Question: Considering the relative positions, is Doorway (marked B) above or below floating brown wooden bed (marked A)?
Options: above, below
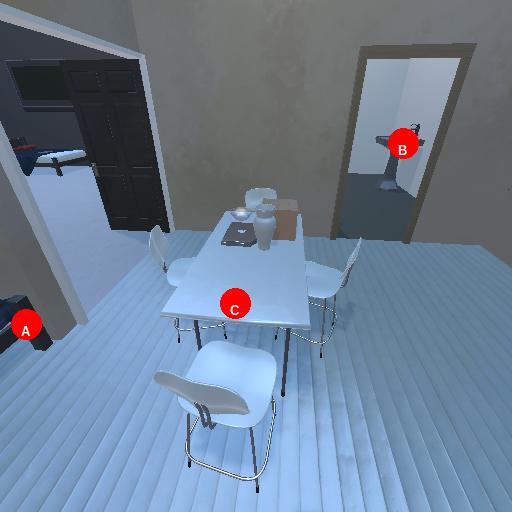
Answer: above